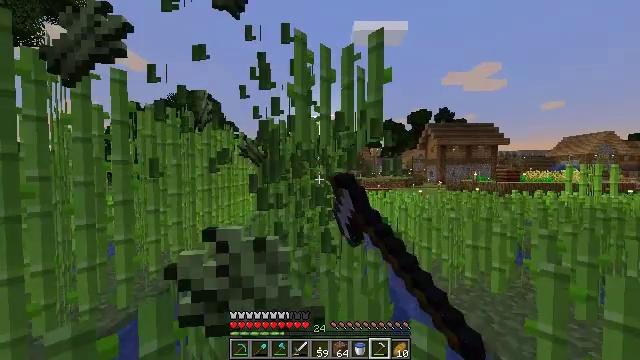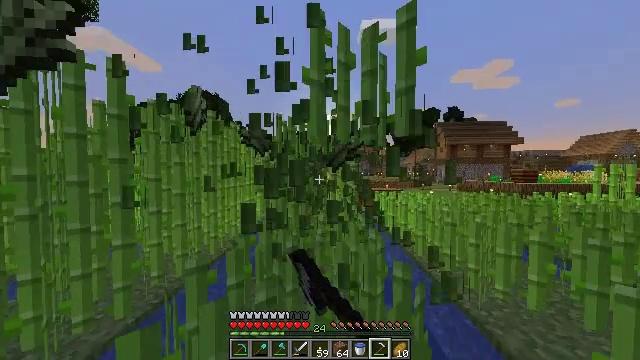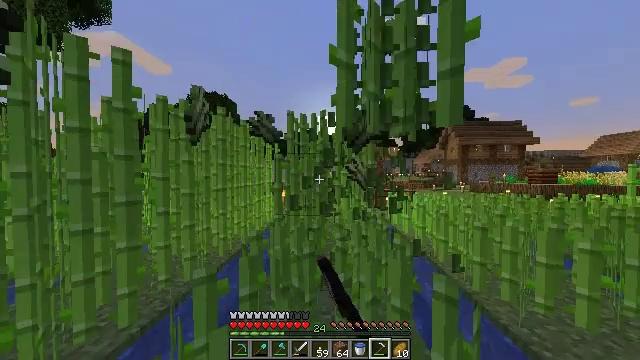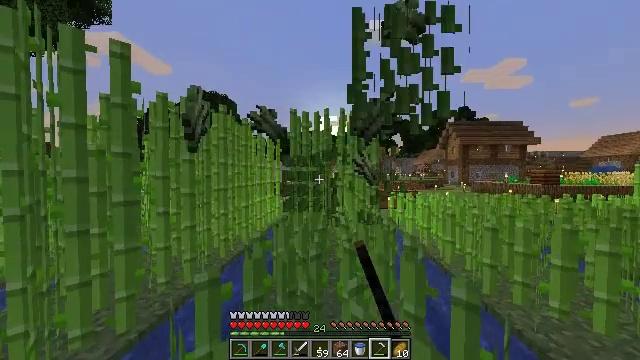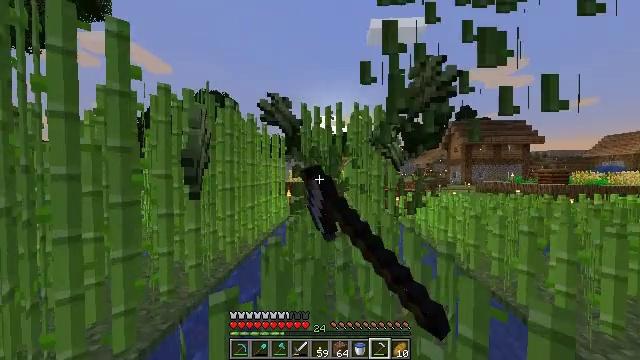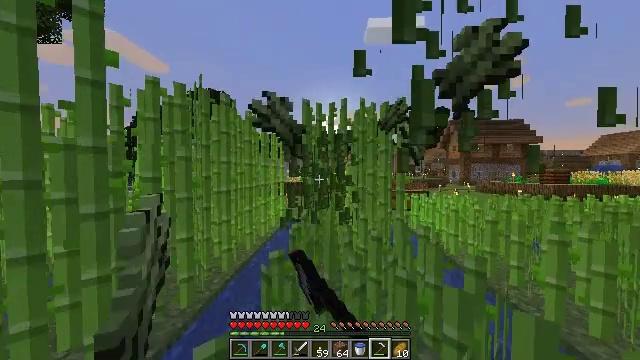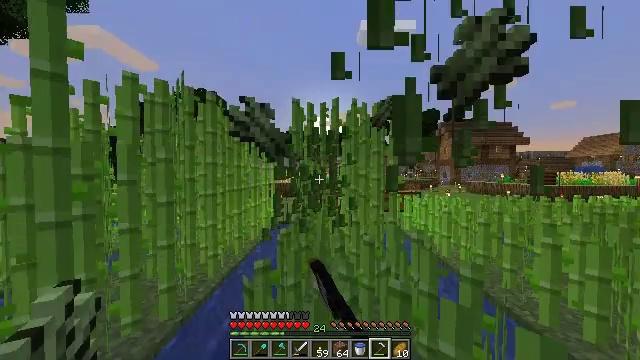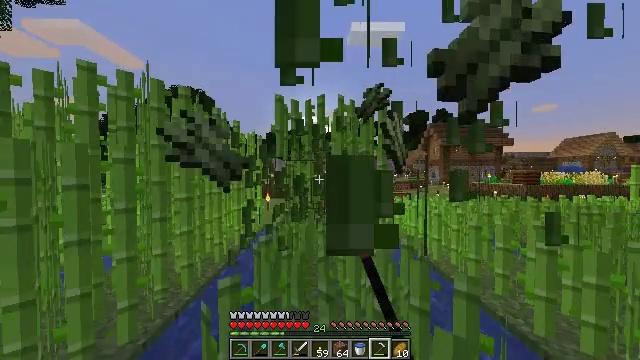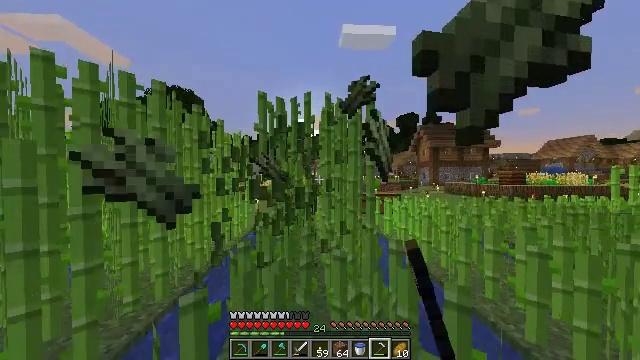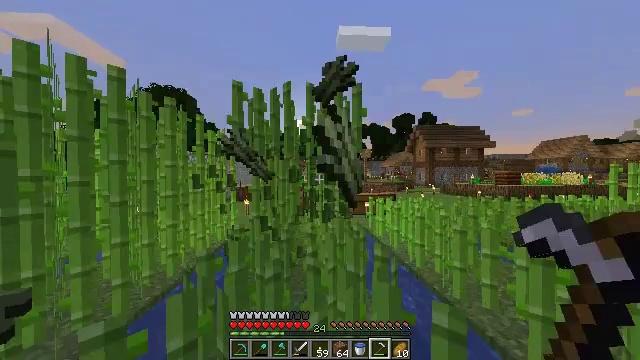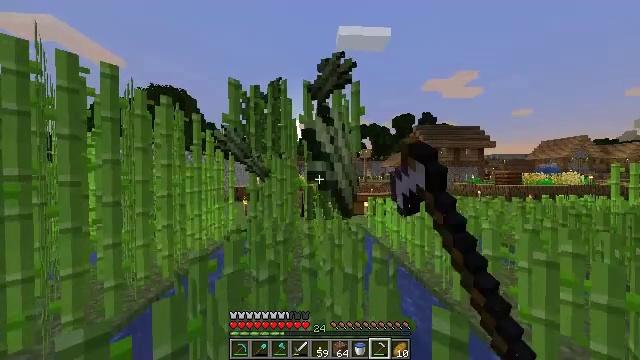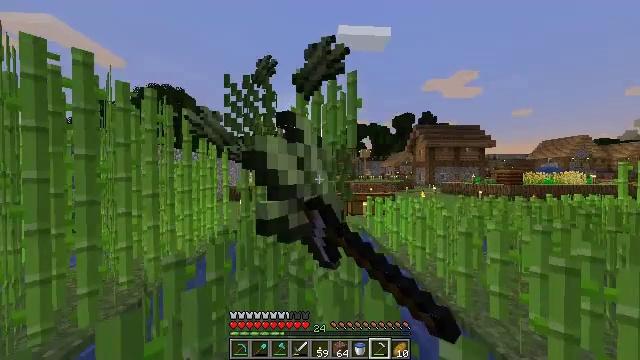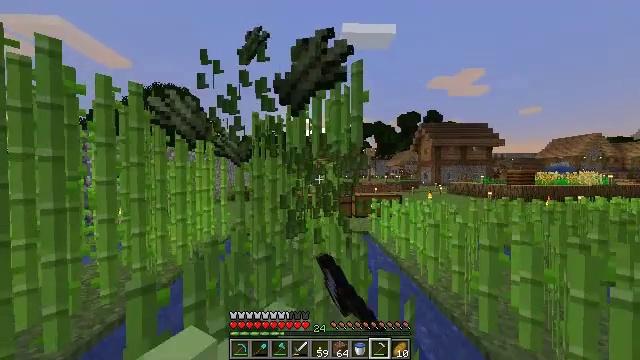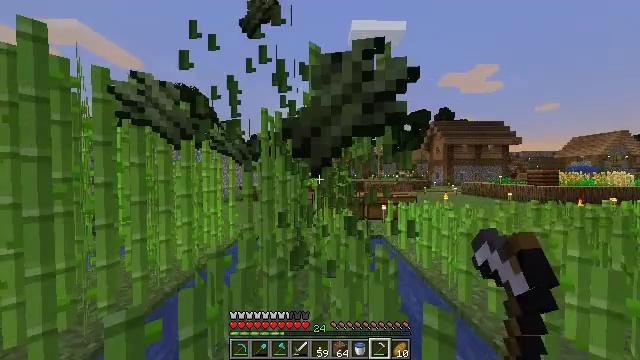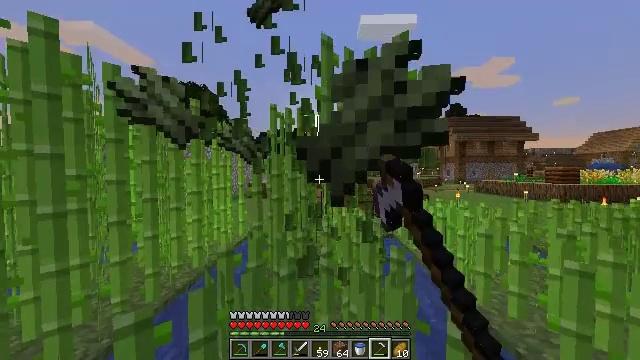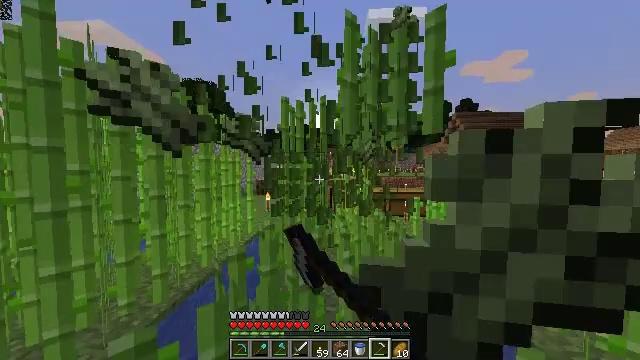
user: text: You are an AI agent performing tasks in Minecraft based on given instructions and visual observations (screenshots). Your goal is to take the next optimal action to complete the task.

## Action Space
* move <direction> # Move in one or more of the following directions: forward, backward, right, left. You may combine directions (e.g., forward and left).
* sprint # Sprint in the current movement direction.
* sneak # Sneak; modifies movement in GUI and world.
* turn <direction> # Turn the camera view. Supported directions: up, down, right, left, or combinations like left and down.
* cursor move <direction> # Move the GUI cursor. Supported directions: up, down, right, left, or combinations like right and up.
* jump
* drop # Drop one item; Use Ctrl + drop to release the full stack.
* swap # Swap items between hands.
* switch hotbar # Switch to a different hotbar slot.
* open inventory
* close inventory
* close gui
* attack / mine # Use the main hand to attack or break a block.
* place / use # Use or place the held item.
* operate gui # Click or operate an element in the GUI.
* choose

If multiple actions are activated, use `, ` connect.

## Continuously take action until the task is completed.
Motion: motion action
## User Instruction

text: Harvest sugar cane from the plant.
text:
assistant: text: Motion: move forward and move left, sprint, turn left, attack / mine
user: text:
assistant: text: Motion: move forward and move left, sprint, turn left, attack / mine
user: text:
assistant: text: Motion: move forward and move left, sprint, attack / mine
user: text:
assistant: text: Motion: move forward and move left, sprint, attack / mine
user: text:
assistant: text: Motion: move forward and move right, sprint, attack / mine
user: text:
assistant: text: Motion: move forward and move right, sprint, turn right, attack / mine
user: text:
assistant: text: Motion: move forward and move right, sprint, turn right, attack / mine
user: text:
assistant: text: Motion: move forward and move right, sprint, turn right, attack / mine
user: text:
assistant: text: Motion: move forward and move right, sprint, attack / mine
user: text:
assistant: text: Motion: move forward, sprint, attack / mine
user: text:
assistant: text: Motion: move forward, sprint, attack / mine
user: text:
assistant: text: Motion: move forward and move left, sprint, turn left, attack / mine
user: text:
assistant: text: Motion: move forward and move left, sprint, turn left, attack / mine
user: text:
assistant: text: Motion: move forward and move left, sprint, turn left, attack / mine
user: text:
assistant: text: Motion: move forward and move left, sprint, turn left, attack / mine
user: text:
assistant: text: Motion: move forward and move left, sprint, attack / mine
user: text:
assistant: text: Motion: move forward, sprint, attack / mine
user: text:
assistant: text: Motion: move forward, sprint, attack / mine
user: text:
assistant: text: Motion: move forward and move right, sprint, turn right, attack / mine
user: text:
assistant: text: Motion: move forward and move right, sprint, turn right, attack / mine
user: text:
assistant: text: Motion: move forward and move right, sprint, attack / mine
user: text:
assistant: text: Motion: move forward and move right, sprint, attack / mine
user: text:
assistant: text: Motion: move forward, sprint, attack / mine
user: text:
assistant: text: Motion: move forward, sprint, attack / mine
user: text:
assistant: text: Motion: move forward, sprint, attack / mine
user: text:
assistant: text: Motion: move forward, sprint, attack / mine
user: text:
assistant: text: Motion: move forward, sprint, attack / mine
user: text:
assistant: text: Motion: move forward, sprint, turn left, attack / mine
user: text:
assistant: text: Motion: move forward, sprint, turn left, attack / mine
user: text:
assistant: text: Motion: move forward, sprint, turn left